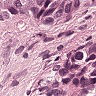
Metastatic tissue present: yes